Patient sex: F
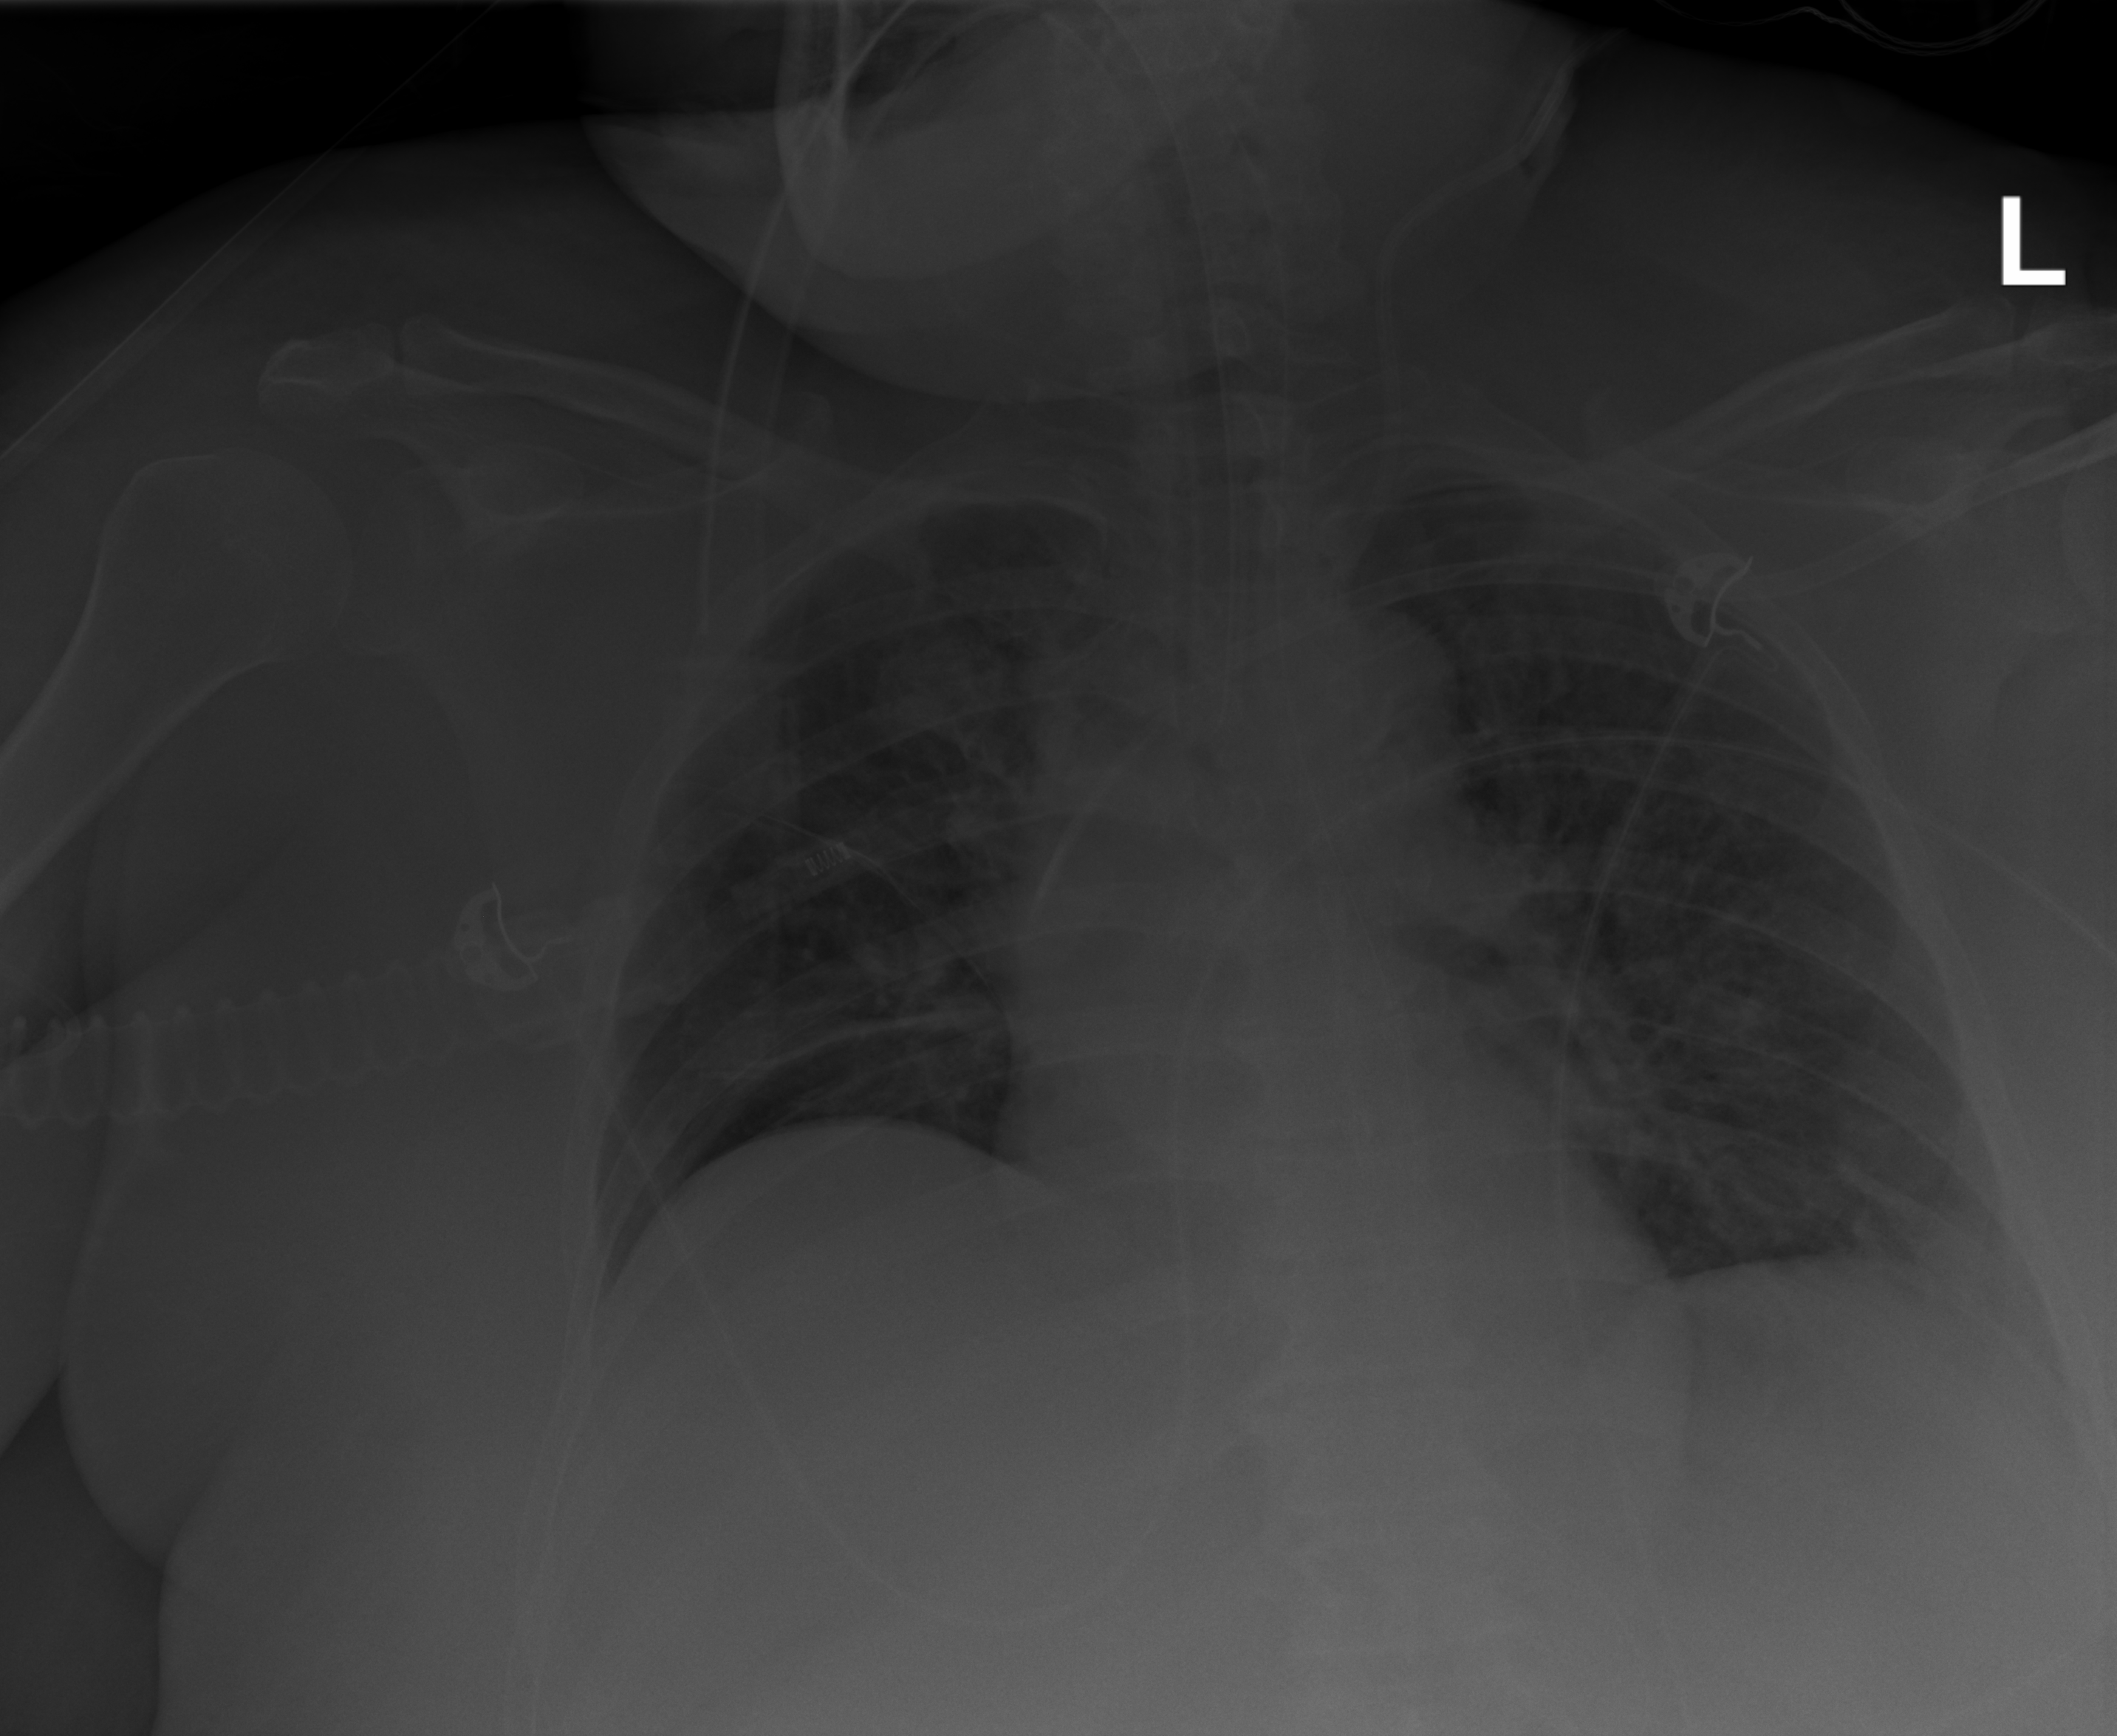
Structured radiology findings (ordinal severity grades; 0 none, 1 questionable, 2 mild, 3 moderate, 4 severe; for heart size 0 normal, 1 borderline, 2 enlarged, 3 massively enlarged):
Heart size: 0
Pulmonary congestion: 2
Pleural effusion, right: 0
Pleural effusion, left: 0
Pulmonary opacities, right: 2
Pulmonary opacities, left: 2
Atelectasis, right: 2
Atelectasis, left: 2